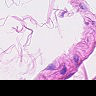
Metastatic tissue present: no